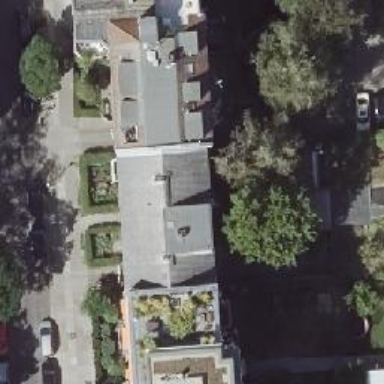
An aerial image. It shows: Building with apartments featuring unique double saltbox roof shape.